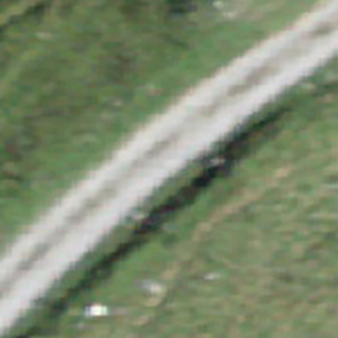
Label: other